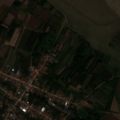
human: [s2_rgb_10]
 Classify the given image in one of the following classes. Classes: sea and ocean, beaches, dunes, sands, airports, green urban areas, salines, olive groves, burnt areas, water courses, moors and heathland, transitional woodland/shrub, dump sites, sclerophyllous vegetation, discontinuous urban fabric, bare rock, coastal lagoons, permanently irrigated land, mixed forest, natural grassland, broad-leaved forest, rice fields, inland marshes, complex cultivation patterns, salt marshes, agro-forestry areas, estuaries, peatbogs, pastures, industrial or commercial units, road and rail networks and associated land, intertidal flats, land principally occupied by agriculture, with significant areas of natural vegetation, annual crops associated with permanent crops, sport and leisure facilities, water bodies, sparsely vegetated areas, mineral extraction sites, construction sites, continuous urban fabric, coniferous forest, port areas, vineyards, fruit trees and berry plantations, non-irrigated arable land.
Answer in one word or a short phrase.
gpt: discontinuous urban fabric, non-irrigated arable land, pastures, land principally occupied by agriculture, with significant areas of natural vegetation